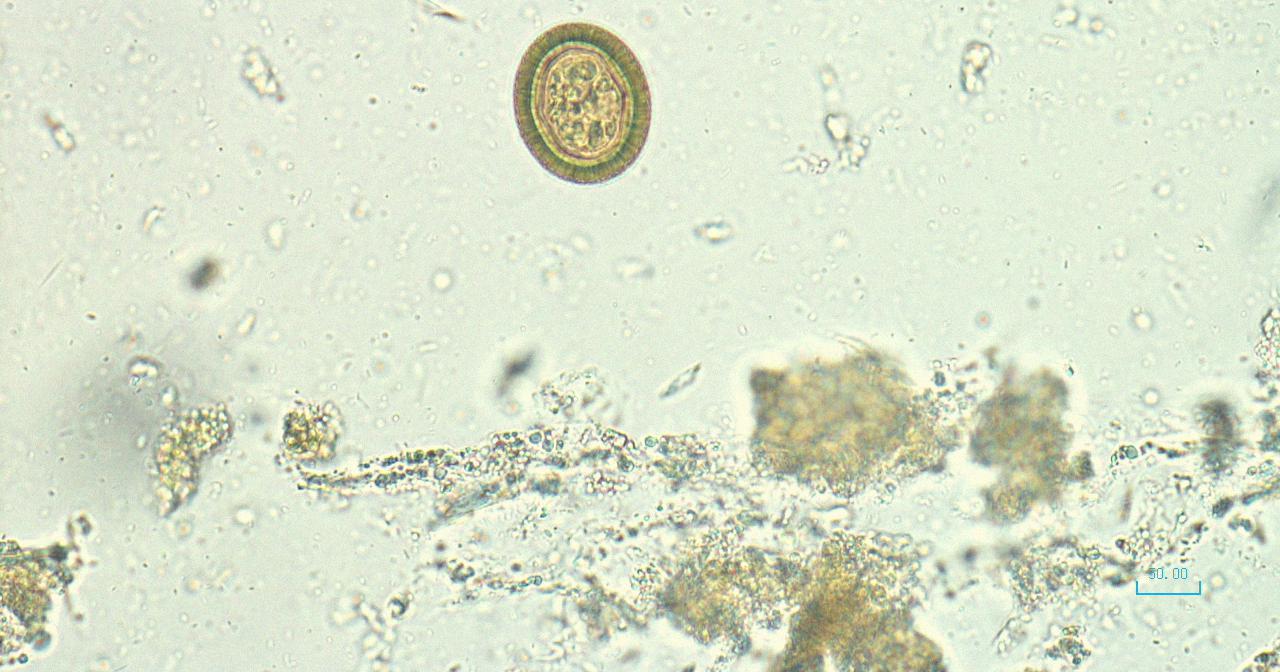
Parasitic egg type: Taenia spp. egg